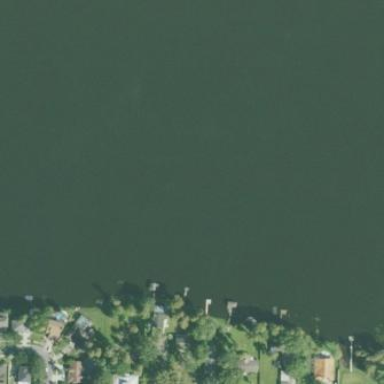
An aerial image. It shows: Lake with natural water.